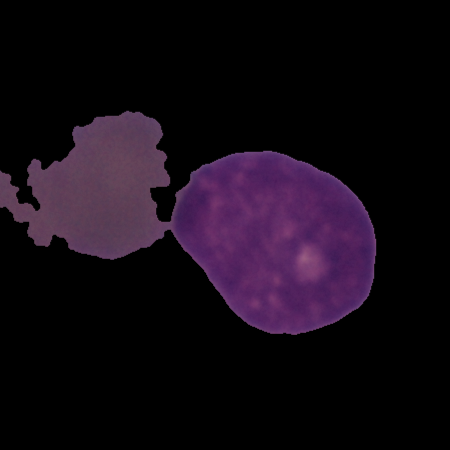
Label: cancer